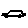
Label: car